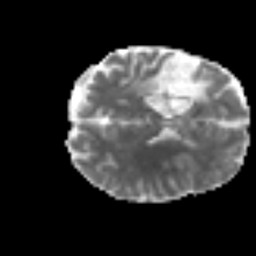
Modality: MD
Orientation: axial
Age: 55
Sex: male
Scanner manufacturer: siemens
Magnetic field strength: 3 T
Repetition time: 6.1 s
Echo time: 0.101 s